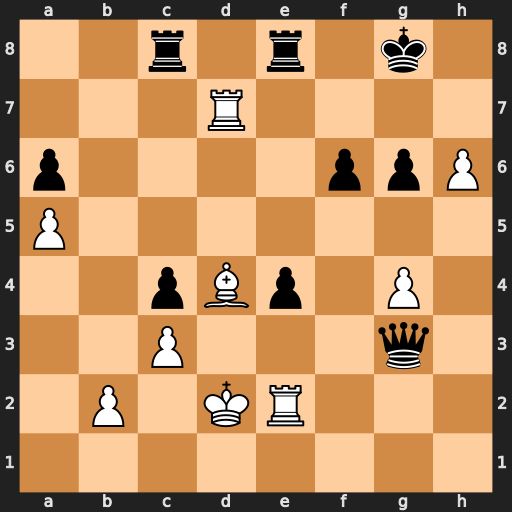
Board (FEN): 2r1r1k1/3R4/p4ppP/P7/2pBp1P1/2P3q1/1P1KR3/8
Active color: w
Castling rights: -
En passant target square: -
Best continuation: h7+ Kh8 Bxf6#